Question: I am checking some conditional statements and finally outputting a value. I get the correct output. But when the $query is empty i want to return null. Otherwise it shows a php error. I want to get rid from the php error when the query is empty. I have no idea about this. If anyone has an idea it would be a great help.
here is my model method.
'''
function get_calendar_data($year, $month) {
$query = $this->db->select('date_cal,title,type,description,telephone_number,advanced_payment_status')->from('reservations')->like('date_cal', "$year-$month", 'after')->order_by('date_cal', "asc")->get();
if ($query!='') {
$content = "";
$lastDay = -1;
$index = 0;
foreach ($query->result() as $row) {
if ($lastDay != intval(substr($row->date_cal, 8, 2))) {
if ($index > 0) {
if ($content != '') {
$cal_data[$lastDay] = $content;
$content = '';
}
}
$index = 0;
}
if ($row->title == 'RP' && $row->type == 'AM' && $row->advanced_payment_status=='yes') {
$content .= '<div class="rp_am_yes" id="' . $row->date_cal . '" title="Name :' . $row->description . ' Contact No : ' . $row->telephone_number . '">' . $row->title . ' ' . $row->type . '</div>';
} else if ($row->title == 'RP' && $row->type == 'AM' && $row->advanced_payment_status=='no') {
$content .= '<div class="rp_am_no" id="' . $row->date_cal . '" title="Name :' . $row->description . ' Contact No : ' . $row->telephone_number . '">' . $row->title . ' ' . $row->type . '</div>';
} else if ($row->title == 'RP' && $row->type == 'PM' && $row->advanced_payment_status=='yes') {
$content .= '<div class="rp_pm_yes" id="' . $row->date_cal . '" title="Name :' . $row->description . ' Contact No : ' . $row->telephone_number . '">' . $row->title . ' ' . $row->type . '</div>';
} else if ($row->title == 'RP' && $row->type == 'PM' && $row->advanced_payment_status=='no') {
$content .= '<div class="rp_pm_no" id="' . $row->date_cal . '" title="Name :' . $row->description . ' Contact No : ' . $row->telephone_number . '">' . $row->title . ' ' . $row->type . '</div>';
} else if ($row->title == 'GK' && $row->type == 'AM' && $row->advanced_payment_status=='yes') {
$content .= '<div class="gk_am_yes" id="' . $row->date_cal . '" title="Name :' . $row->description . ' Contact No : ' . $row->telephone_number . '">' . $row->title . ' ' . $row->type . '</div>';
} else if ($row->title == 'GK' && $row->type == 'AM' && $row->advanced_payment_status=='no') {
$content .= '<div class="gk_am_no" id="' . $row->date_cal . '" title="Name :' . $row->description . ' Contact No : ' . $row->telephone_number . '">' . $row->title . ' ' . $row->type . '</div>';
} else if ($row->title == 'GK' && $row->type == 'PM' && $row->advanced_payment_status=='yes') {
$content .= '<div class="gk_pm_yes" id="' . $row->date_cal . '" title="Name :' . $row->description . ' Contact No : ' . $row->telephone_number . '">' . $row->title . ' ' . $row->type . '</div>';
}else if ($row->title == 'GK' && $row->type == 'PM' && $row->advanced_payment_status=='no') {
$content .= '<div class="gk_pm_no" id="' . $row->date_cal . '" title="Name :' . $row->description . ' Contact No : ' . $row->telephone_number . '">' . $row->title . ' ' . $row->type . '</div>';
}else{
$content .='<div class="add"></div>';
}
$lastDay = intval(substr($row->date_cal, 8, 2));
$index++;
}
if ($lastDay != -1 && $content != '') {
$cal_data[$lastDay] = $content;
}
return $cal_data;
} else if($query==''){
return Null;
}
}
'''
I am getting this php error when the $query is empty. It says about the return value which outputting when the $query is not empty.

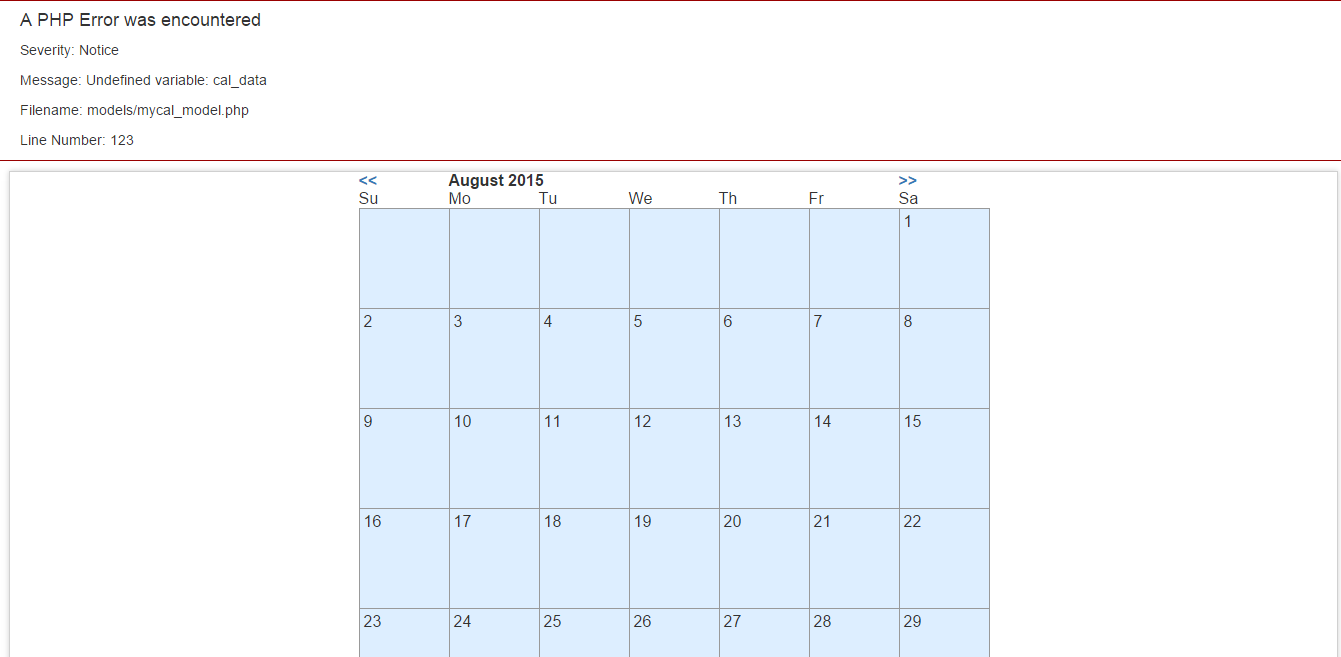
Answer: Define '$cal_data = NULL;' at the top of the function. If the condition doesnot satisfied then '$cal_data' will never be defined.
If it is define as 'NULL' then if the condition is satisfied it will return the proper data else 'NULL'.
'''
$cal_data = NULL;
... rest of the code ...
if ($lastDay != -1 && $content != '') {
$cal_data[$lastDay] = $content;
}
return $cal_data;
'''